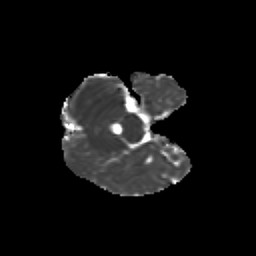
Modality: MD
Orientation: axial
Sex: male
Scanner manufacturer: siemens
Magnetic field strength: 3 T
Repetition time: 5 s
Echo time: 0.071 s